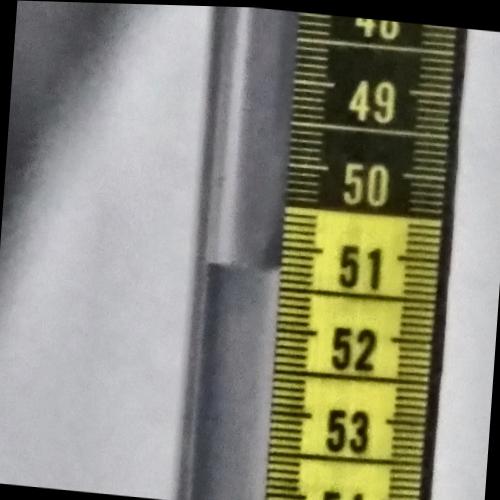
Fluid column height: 51.3 cm